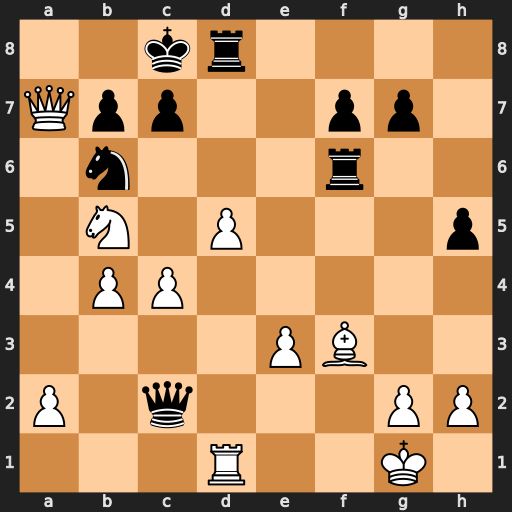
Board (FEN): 2kr4/Qpp2pp1/1n3r2/1N1P3p/1PP5/4PB2/P1q3PP/3R2K1
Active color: w
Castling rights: -
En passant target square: -
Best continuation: d6 Qxd1+ Bxd1